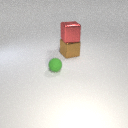
large brown metal cube below large red metal cube